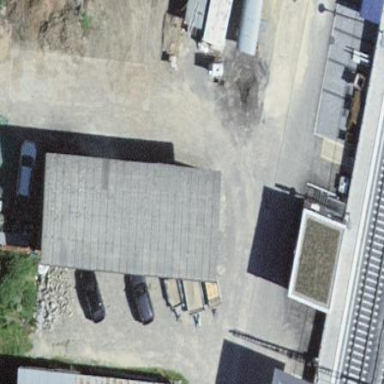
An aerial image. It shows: Warehouse building.